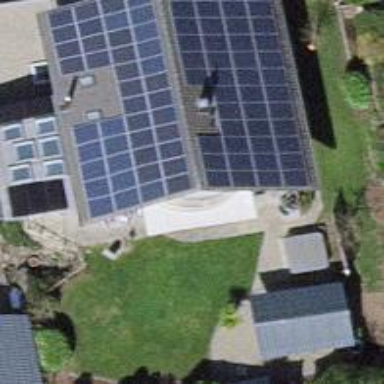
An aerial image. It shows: Solar power generator with photovoltaic panels.